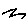
Label: zigzag